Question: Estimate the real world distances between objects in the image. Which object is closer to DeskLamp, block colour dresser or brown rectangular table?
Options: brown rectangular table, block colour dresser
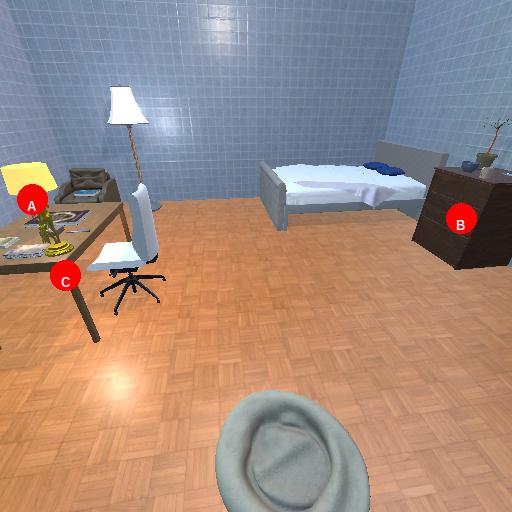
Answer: brown rectangular table